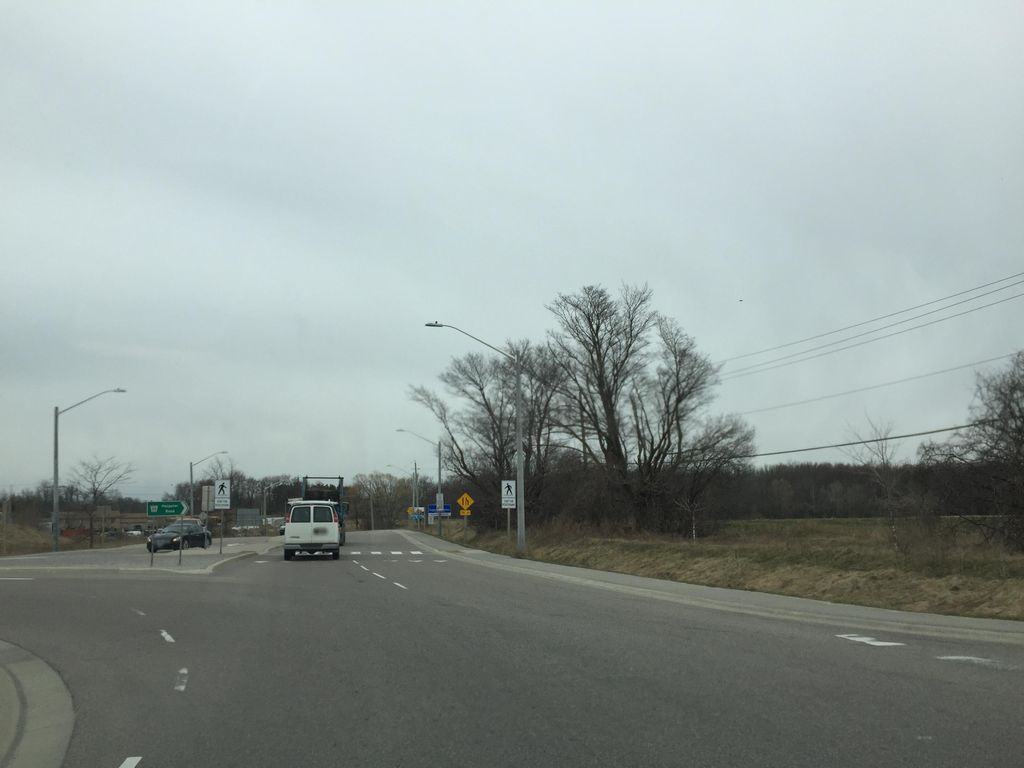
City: kitchener-waterloo